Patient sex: M
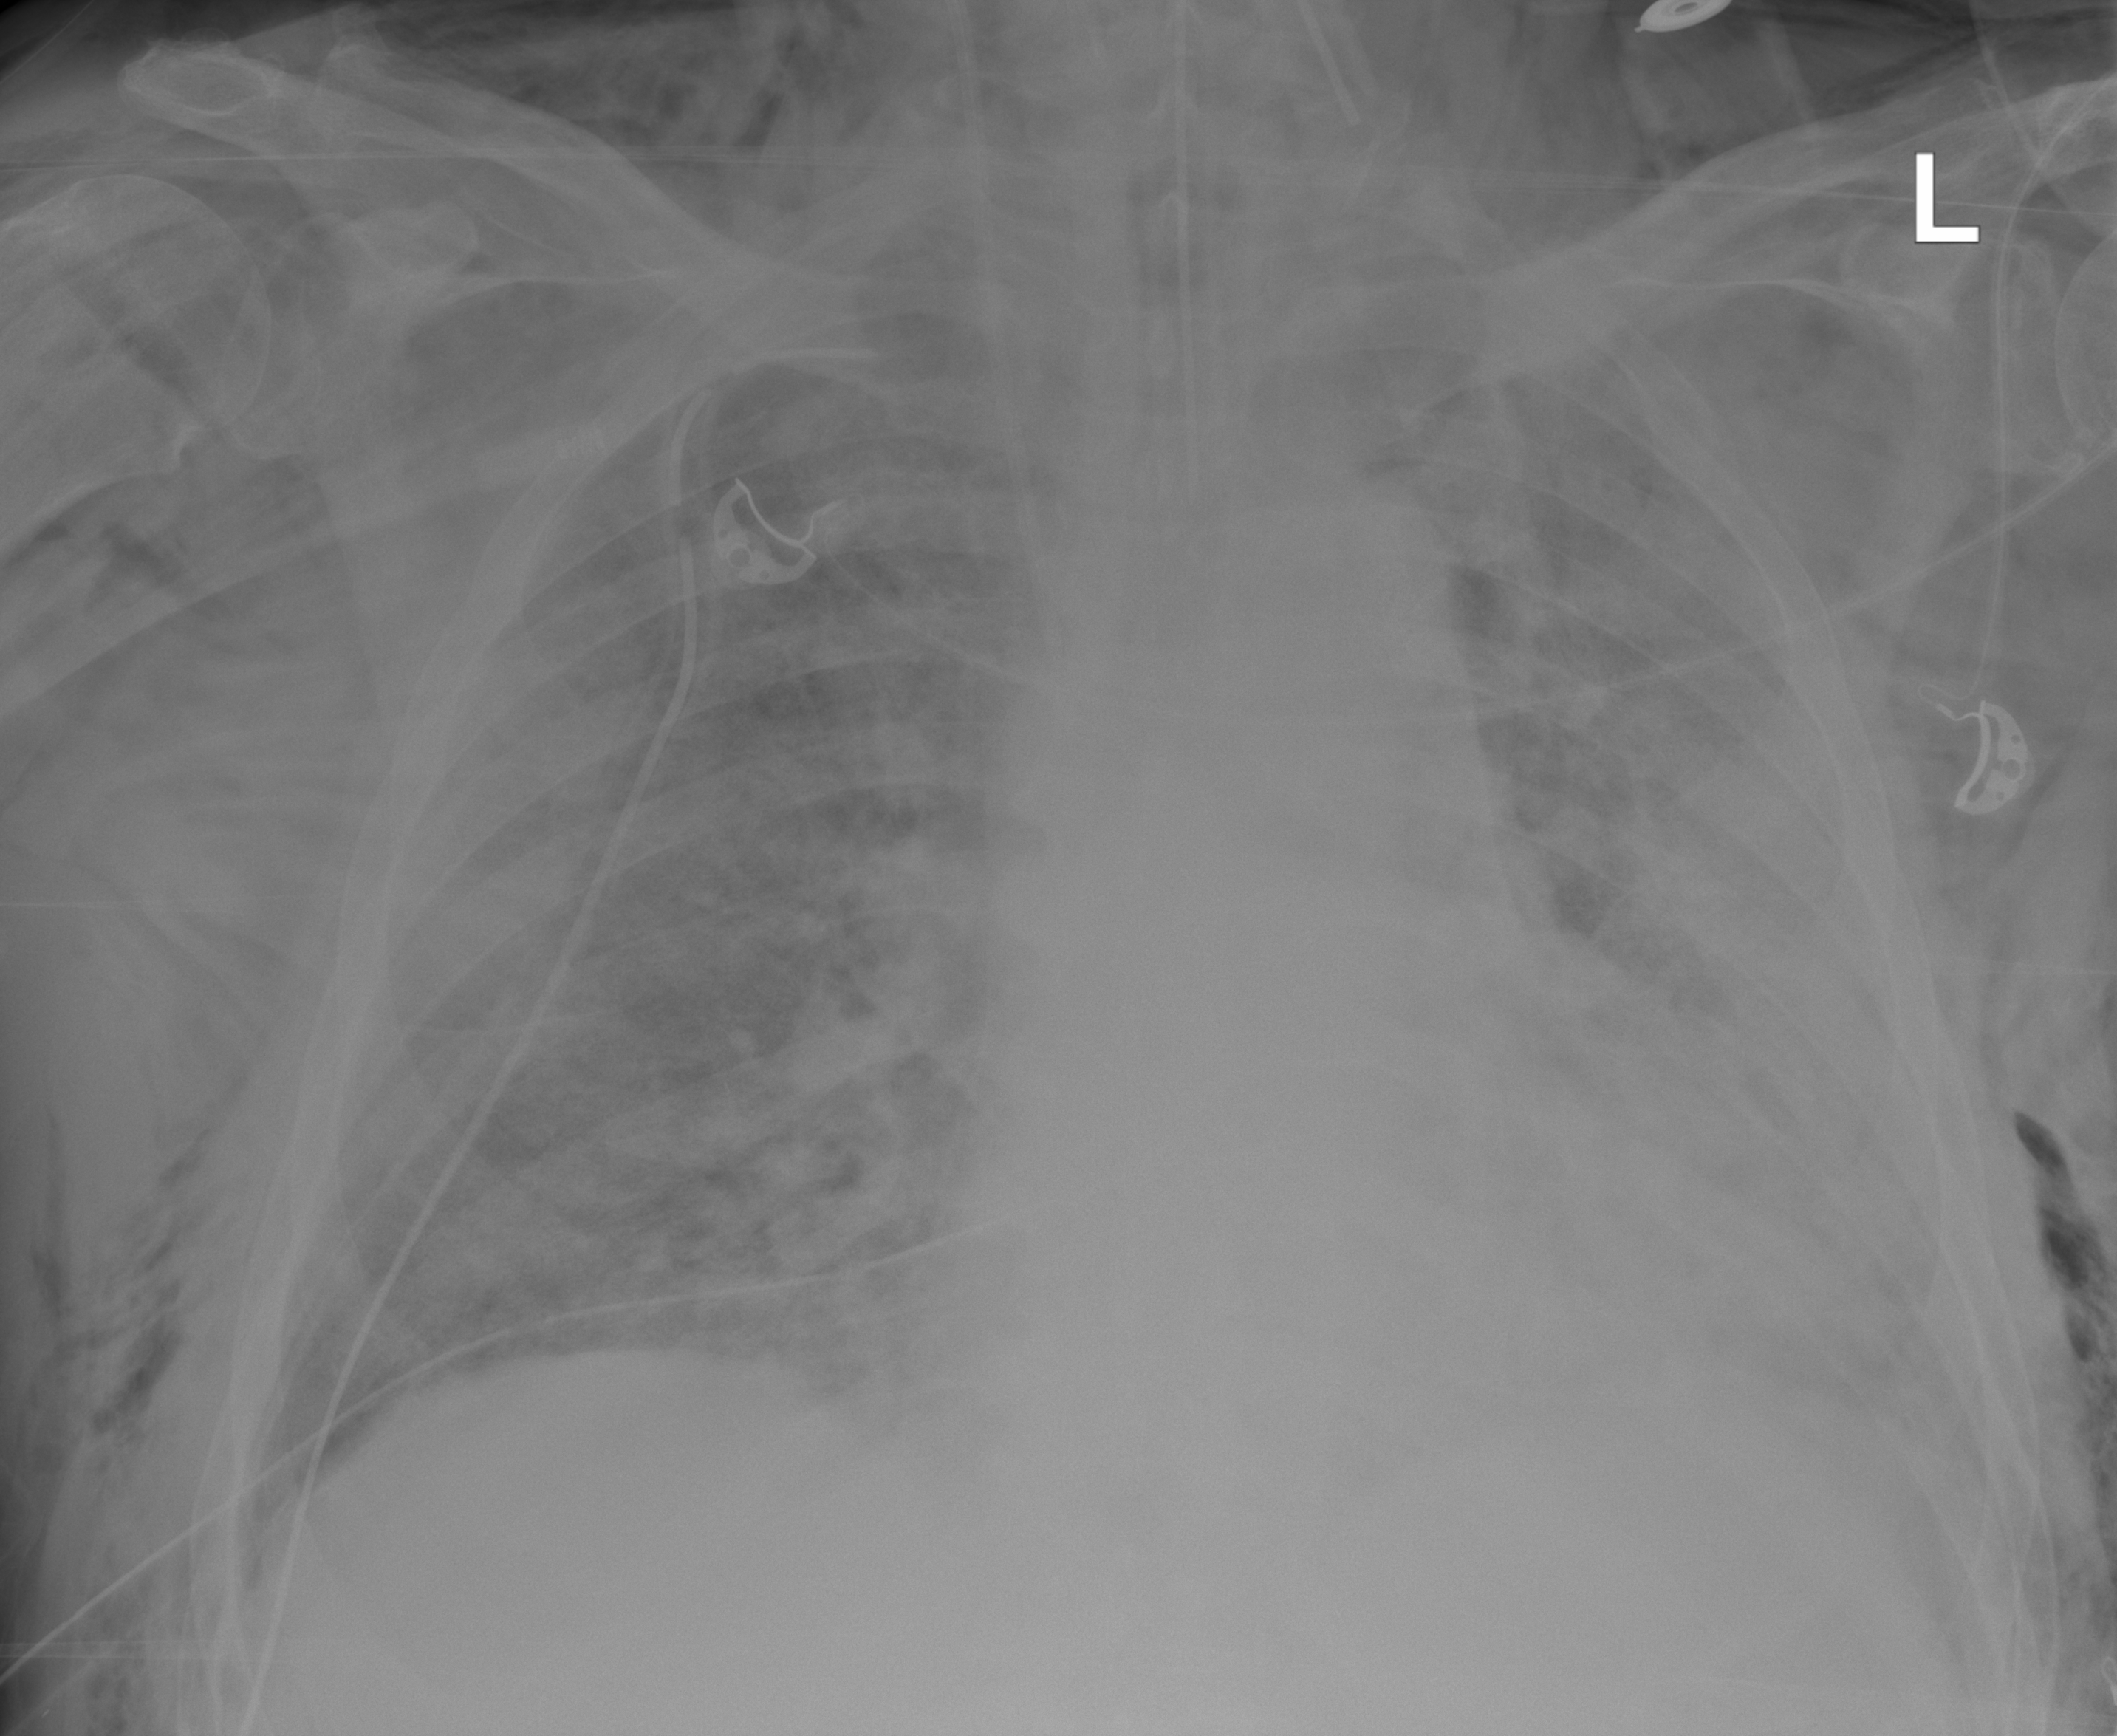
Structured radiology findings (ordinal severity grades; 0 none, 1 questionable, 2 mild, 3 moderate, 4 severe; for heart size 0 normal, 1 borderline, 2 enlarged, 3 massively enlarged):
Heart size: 1
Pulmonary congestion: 0
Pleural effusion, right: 0
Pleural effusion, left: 2
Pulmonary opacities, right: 2
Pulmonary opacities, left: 3
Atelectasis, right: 2
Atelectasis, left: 3